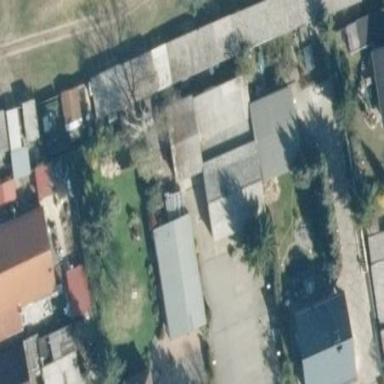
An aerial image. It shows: Group of garages.